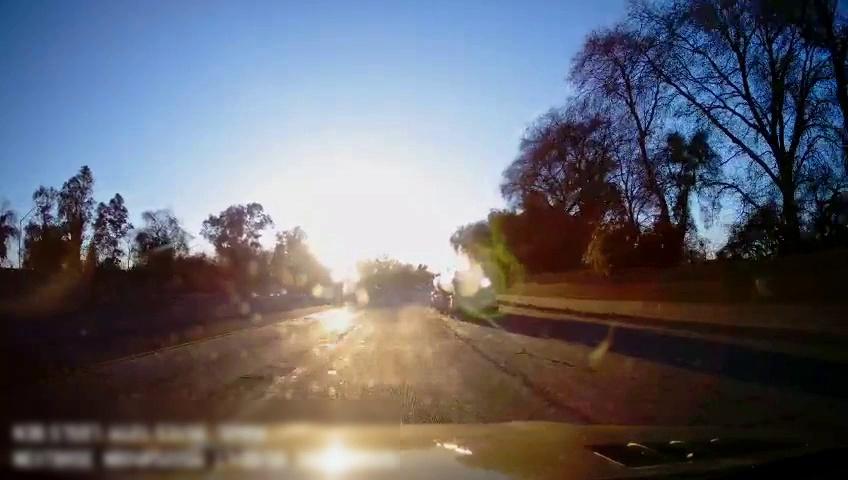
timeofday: Day
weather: Sunny
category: Drivable Space
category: Vehicles | Truck
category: Lanes | Current Lane
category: Lanes | Alternate Lane
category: Lanes | Alternate Lane